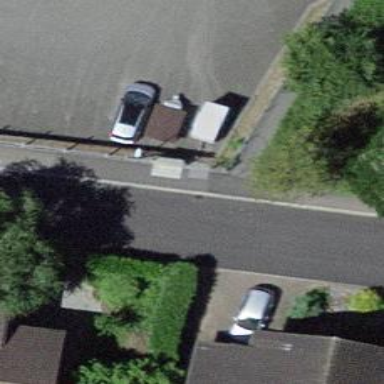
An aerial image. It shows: Bollard.